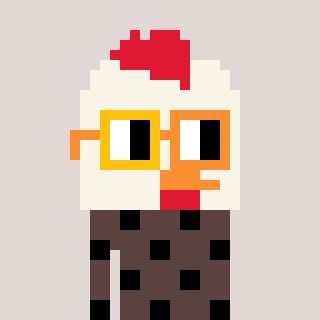
a pixel art character with square yellow and orange glasses, a chicken-shaped head and a darkbrown-colored body on a warm background